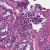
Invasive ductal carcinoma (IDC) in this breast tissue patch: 0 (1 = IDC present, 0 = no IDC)